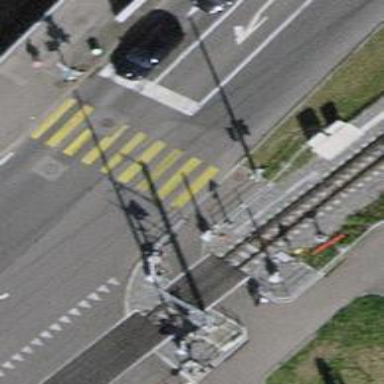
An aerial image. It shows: Road crossing with traffic signals.